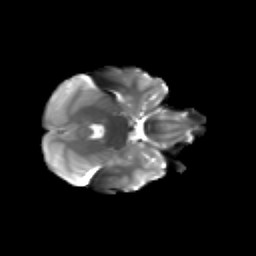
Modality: T2w
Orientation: axial
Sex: female
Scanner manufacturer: siemens
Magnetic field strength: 3 T
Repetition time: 5 s
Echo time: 0.071 s